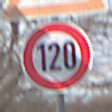
Verkehrszeichen: Geschwindigkeit120
Zusatzzeichen oben: UnebeneFahrbahn
Umgebung: Outdoor, Nature
Tageszeit: MorningAfternoon
Wetter: PartlyCloudy
Licht: Natural
Jahreszeit: NotSpecified
Kontrast: HighContrast